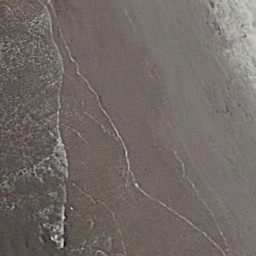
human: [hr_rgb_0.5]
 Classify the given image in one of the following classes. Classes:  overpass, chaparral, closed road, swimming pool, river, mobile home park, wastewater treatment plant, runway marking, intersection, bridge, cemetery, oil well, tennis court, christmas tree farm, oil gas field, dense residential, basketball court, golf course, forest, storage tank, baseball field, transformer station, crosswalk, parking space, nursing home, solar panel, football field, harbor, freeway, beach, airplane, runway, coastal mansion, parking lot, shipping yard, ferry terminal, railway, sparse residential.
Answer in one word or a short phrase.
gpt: beach